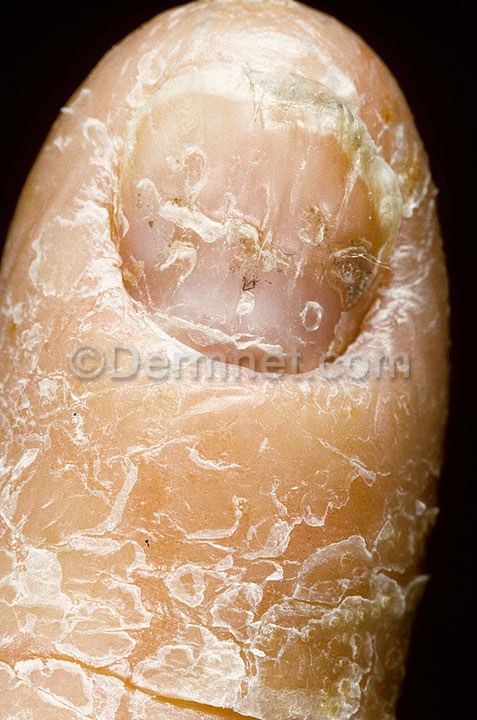
Disease: Eczema Photos